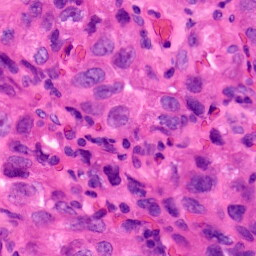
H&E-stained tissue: Lung